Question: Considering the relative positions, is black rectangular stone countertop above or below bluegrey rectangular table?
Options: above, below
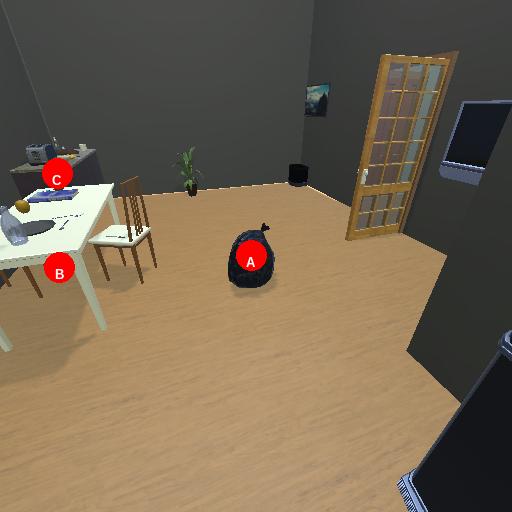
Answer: above